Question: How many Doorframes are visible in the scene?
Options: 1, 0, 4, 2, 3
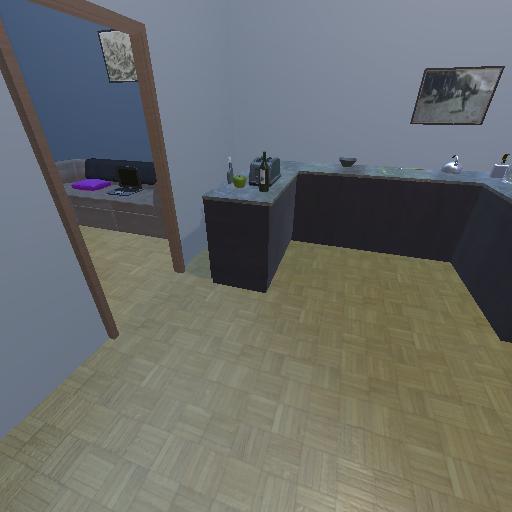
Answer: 1